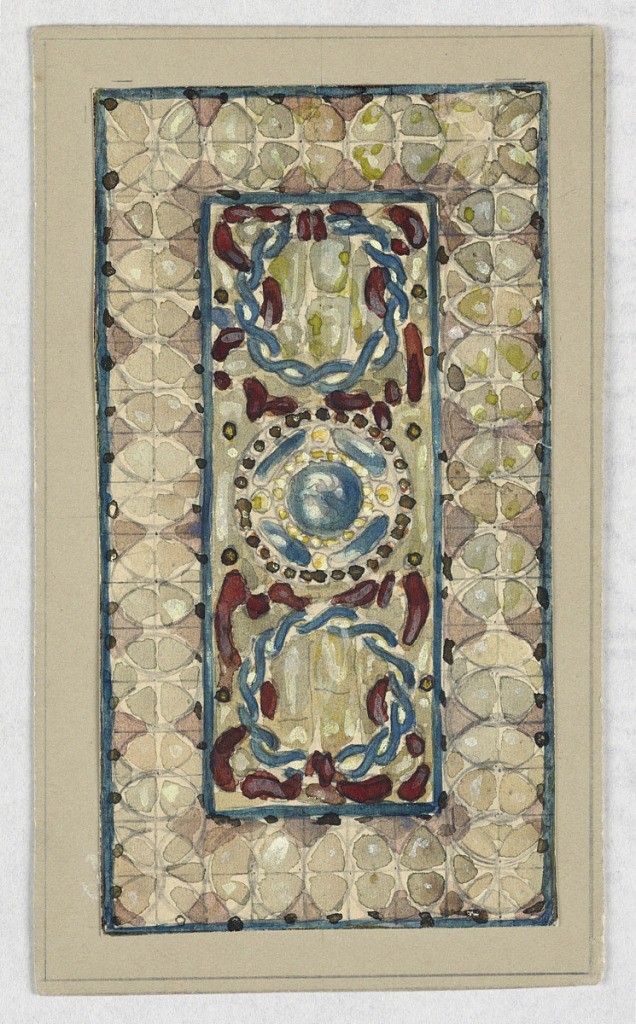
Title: Design for stained glass
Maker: Alice Cordelia Morse, American, 1863–1961
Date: late 19th century
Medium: Brush and gouache, graphite on paper mounted on tan illustration board
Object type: Drawing
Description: Rectangular design; central rectangle containing twisted blue vines in circular form, central circle with solid blue circle and red dots.